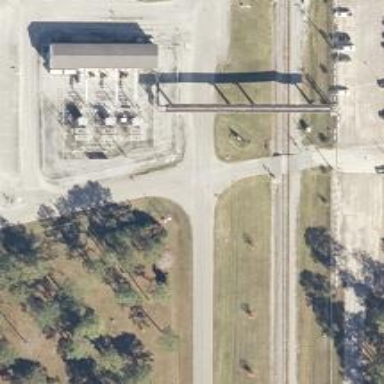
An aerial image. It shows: Industrial power substation enclosed by fence.